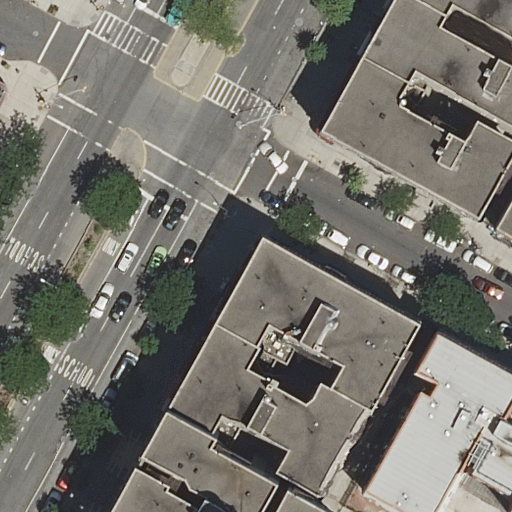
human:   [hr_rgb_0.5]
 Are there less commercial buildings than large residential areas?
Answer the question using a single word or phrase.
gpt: yes

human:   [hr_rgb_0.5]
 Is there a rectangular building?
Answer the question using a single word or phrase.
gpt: yes

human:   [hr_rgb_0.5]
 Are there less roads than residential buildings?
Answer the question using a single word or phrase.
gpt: yes

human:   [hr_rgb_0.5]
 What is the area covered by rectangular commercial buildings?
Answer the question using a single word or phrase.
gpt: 0m2

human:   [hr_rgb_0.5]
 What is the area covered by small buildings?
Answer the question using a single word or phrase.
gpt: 70m2

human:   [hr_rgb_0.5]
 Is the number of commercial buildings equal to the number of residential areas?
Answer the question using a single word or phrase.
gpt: no

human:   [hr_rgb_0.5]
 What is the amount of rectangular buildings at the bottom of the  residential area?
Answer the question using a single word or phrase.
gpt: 4

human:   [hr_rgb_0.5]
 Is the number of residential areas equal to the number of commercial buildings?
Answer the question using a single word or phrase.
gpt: no

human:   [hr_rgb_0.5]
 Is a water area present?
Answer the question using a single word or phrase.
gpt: no

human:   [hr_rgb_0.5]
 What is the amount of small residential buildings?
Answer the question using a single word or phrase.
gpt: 3

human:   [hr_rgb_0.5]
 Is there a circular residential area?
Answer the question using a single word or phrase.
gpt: no

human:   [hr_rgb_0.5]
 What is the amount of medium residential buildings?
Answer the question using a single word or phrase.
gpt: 2

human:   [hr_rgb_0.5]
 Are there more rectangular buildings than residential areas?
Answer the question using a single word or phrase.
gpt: yes

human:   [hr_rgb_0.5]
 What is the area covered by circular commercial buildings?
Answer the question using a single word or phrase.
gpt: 0m2

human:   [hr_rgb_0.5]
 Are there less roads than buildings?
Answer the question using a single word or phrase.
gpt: yes

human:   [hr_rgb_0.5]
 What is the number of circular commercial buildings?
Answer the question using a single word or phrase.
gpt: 0

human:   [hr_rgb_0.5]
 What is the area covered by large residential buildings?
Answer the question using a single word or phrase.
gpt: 4843m2

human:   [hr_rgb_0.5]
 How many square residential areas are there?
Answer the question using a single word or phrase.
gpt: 0

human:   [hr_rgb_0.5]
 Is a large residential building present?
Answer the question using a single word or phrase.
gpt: yes

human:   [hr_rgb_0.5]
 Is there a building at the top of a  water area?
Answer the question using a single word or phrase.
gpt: no

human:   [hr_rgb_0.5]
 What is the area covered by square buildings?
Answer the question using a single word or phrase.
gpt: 0m2

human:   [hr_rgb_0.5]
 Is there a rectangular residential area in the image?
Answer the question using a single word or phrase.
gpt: no

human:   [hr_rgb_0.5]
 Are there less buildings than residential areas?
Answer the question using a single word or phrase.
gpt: no

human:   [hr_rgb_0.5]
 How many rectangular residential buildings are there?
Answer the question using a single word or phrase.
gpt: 4

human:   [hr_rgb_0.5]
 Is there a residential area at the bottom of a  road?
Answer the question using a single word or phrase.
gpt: no

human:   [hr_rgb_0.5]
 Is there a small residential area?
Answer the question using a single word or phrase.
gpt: no

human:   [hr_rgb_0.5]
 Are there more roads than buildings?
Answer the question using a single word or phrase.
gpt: no

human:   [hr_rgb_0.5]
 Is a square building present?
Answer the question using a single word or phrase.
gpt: no

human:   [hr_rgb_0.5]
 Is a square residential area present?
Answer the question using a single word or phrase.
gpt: no

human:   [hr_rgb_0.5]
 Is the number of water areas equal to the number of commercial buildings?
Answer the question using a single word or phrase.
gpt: yes

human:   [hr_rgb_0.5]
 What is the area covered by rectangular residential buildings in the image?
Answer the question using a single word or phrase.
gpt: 195m2

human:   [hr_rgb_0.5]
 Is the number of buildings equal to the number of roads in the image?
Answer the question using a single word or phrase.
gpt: no

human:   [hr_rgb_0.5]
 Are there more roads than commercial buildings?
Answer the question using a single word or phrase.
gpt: yes

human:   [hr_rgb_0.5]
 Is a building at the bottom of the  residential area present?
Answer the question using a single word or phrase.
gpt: yes

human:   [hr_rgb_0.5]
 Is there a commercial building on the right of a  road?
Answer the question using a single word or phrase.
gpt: no

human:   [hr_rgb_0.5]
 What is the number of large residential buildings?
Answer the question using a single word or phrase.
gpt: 4